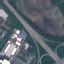
Label: Highway